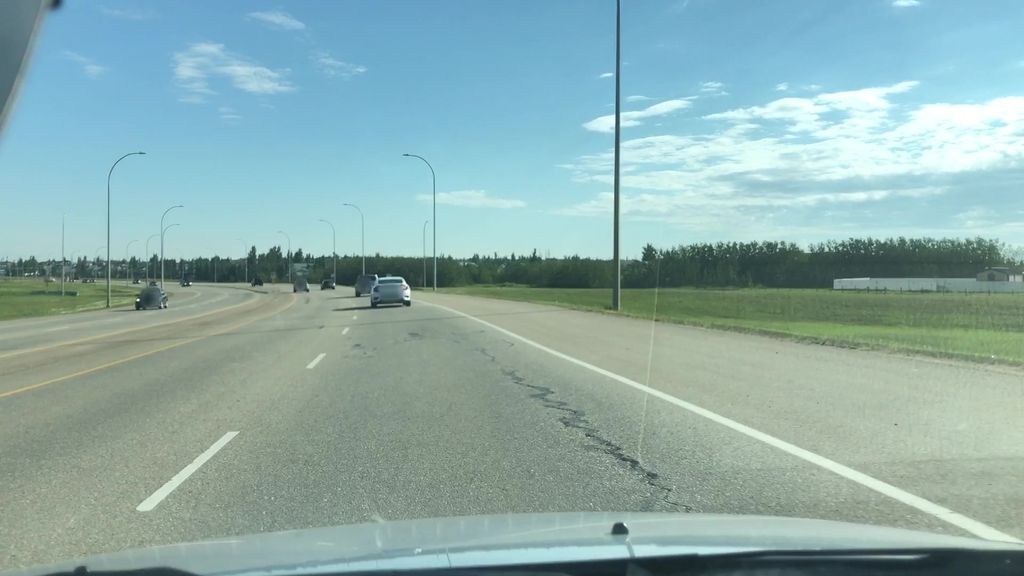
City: edmonton